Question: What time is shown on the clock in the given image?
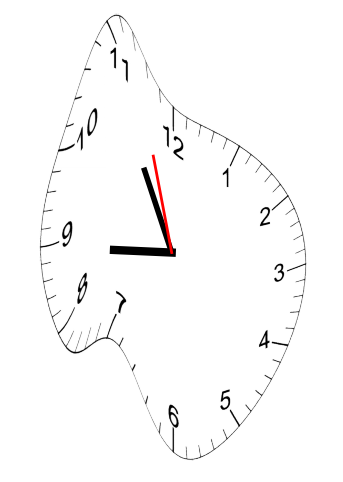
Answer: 08:54:57